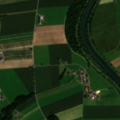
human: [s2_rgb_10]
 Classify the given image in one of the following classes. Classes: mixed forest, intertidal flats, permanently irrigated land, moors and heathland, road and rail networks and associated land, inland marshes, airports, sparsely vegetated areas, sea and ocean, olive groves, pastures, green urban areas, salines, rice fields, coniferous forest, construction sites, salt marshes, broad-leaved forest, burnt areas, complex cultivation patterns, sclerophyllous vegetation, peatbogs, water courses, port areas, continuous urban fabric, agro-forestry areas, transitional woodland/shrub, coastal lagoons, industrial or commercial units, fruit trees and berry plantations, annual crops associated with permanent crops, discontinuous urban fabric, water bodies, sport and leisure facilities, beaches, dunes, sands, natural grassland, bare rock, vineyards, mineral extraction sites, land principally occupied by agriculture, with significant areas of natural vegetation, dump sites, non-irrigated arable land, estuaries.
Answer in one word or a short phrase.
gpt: non-irrigated arable land, broad-leaved forest